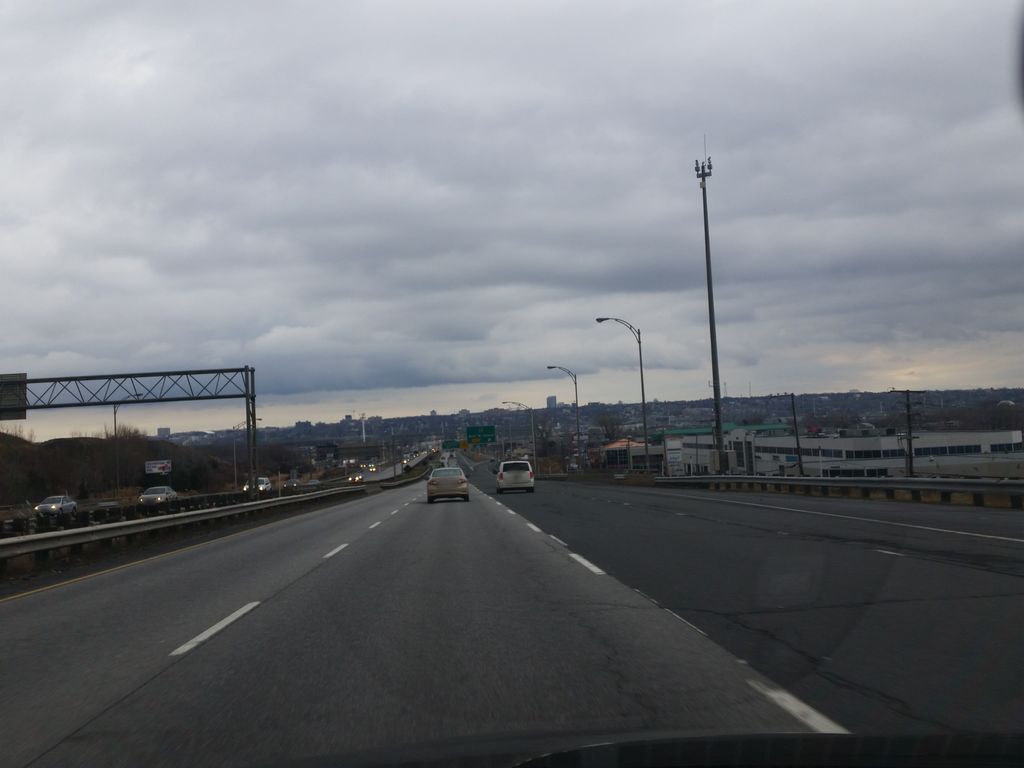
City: quebec_city